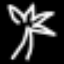
Label: palm tree